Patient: sex M, age 17
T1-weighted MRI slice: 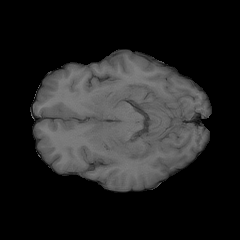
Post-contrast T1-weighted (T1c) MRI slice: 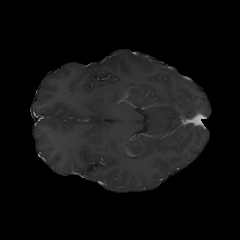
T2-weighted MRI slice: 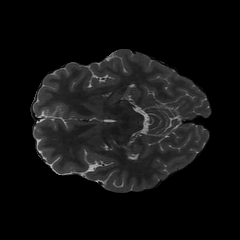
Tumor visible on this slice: no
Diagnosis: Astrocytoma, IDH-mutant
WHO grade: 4